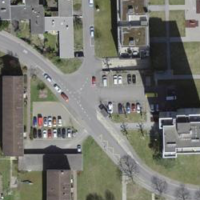
EUNIS habitat code: 54
Species observed at this site:
Acer pseudoplatanus